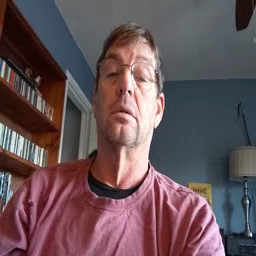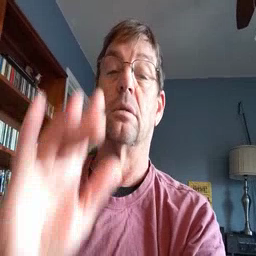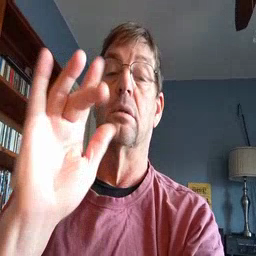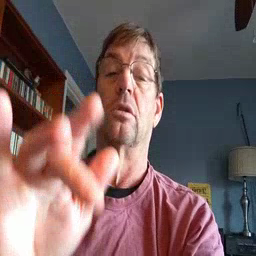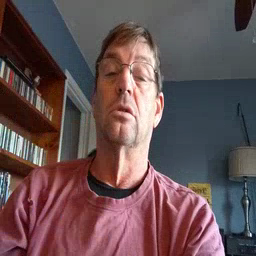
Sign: touch